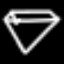
Label: diamond